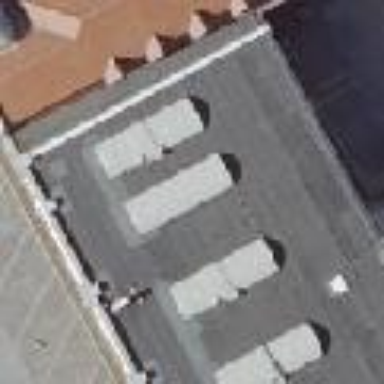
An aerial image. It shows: Commercial building.